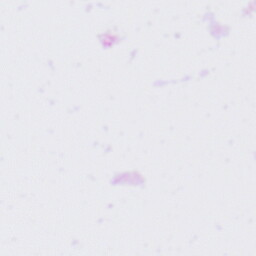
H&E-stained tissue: Tonsil